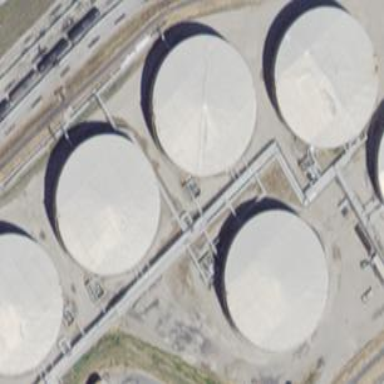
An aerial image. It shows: Storage tank building.